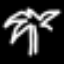
Label: palm tree